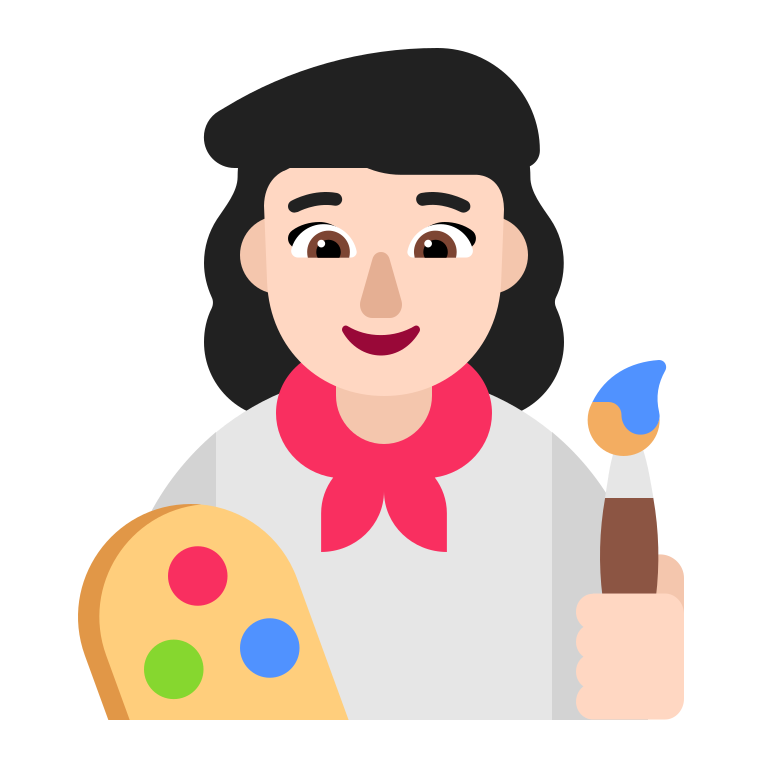
woman artist flat light